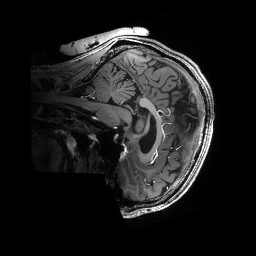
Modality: T1w
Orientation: sagittal
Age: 30
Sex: male
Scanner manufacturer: siemens
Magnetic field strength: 6.98 T
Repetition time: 3.1 s
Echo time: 0.00242 s